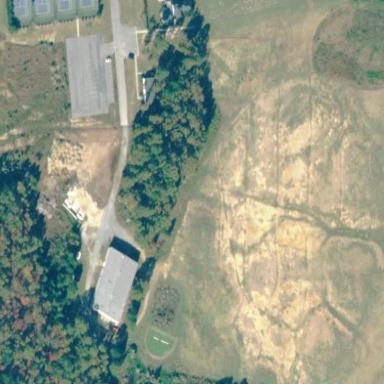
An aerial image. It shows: Grassy area designated for driving range golf.